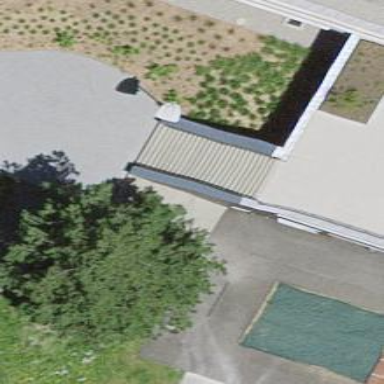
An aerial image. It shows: Road with steps.